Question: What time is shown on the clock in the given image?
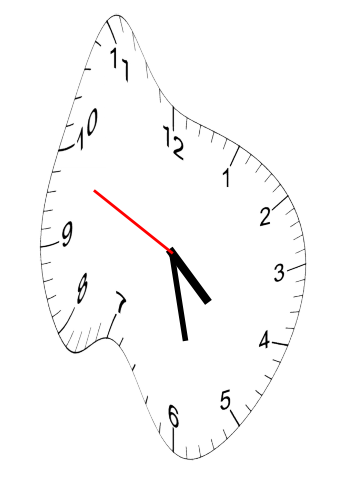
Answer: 04:27:49